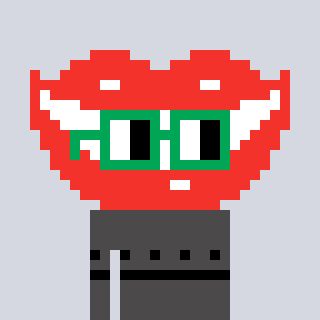
a pixel art character with square green glasses, a smile-shaped head and a grayscale-colored body on a cool background